Field crop: maize
Growth stage: 2
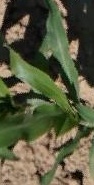
Species: maize